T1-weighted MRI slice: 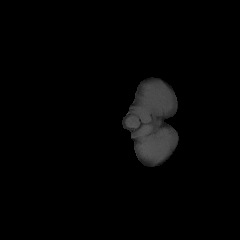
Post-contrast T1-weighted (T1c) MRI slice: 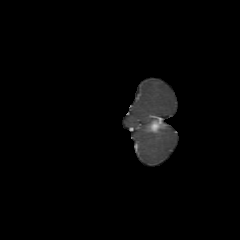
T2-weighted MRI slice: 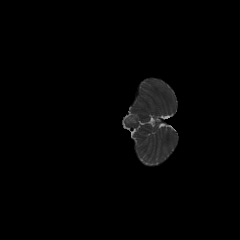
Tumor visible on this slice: yes